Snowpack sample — Buffalo Mountain, Silverthorne, Colorado, USA (2/22/26, 2:02 PM MST)
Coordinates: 39.622, -106.113
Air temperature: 33 °F
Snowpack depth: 63 cm
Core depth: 20 cm
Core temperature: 24.8 °F
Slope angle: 11°, slope face: 116°
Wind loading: low
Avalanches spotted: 0
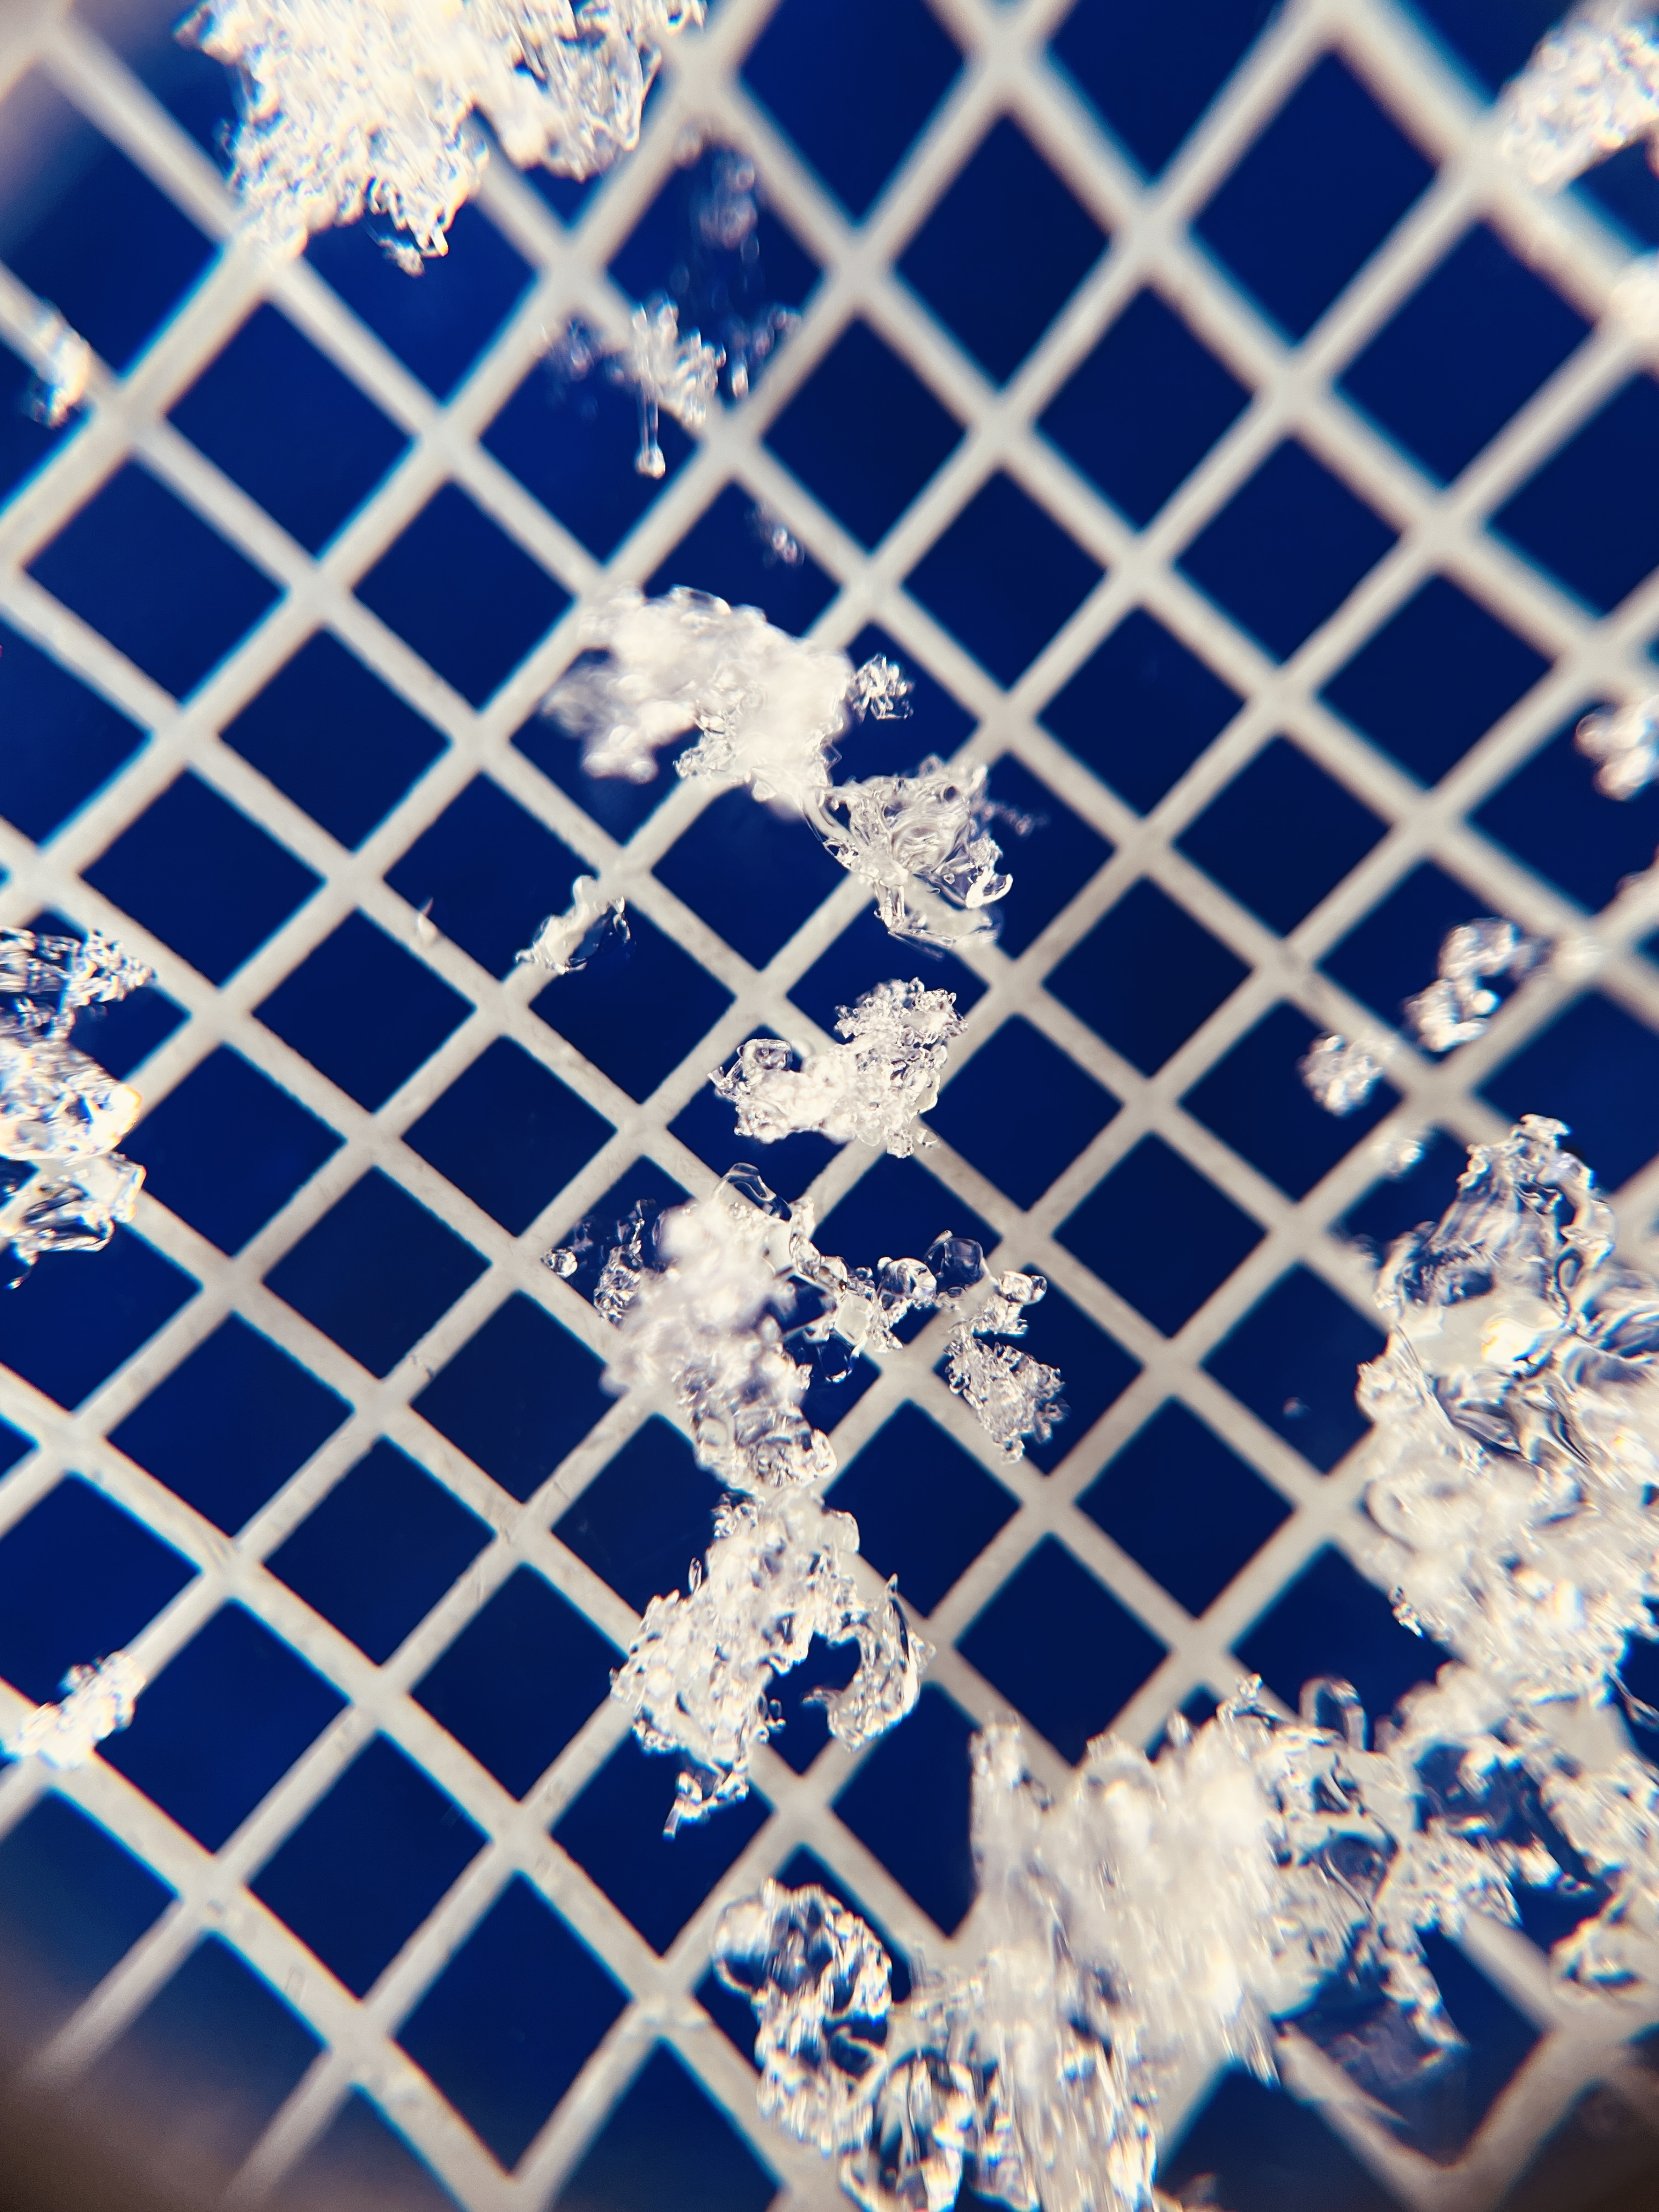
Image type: magnified_profile
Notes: In a firebreak similar to site 1, minimal wind loading with no spotted avalanches (not many faces in view though)